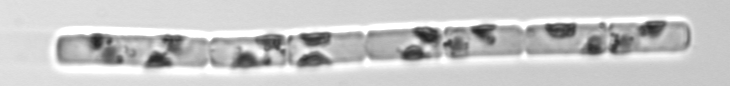
Label: Guinardia_delicatula